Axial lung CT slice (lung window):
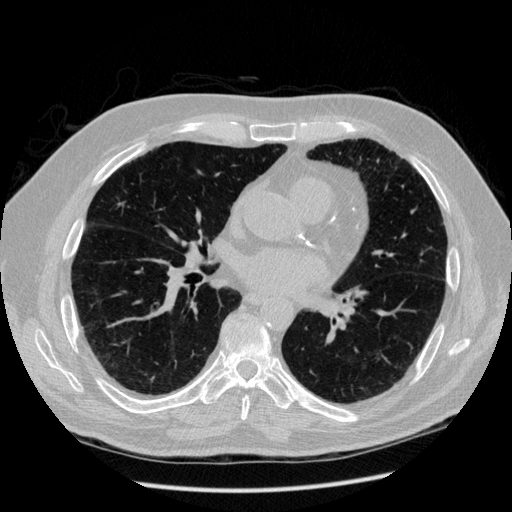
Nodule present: no